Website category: sports
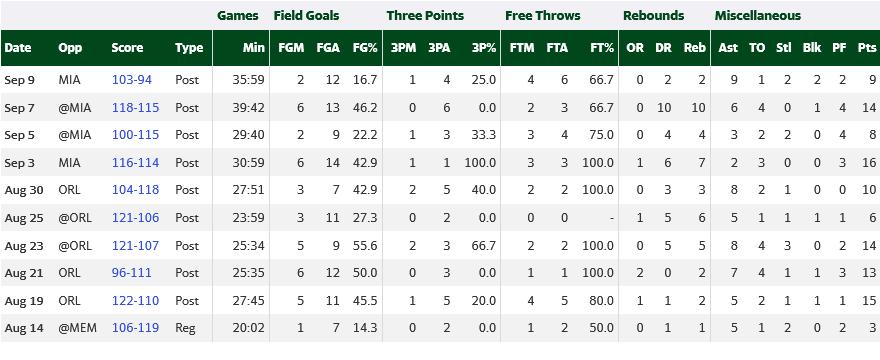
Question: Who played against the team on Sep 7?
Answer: MIA

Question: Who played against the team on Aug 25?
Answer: ORL

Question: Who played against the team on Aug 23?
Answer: ORL

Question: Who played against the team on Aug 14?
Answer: MEM

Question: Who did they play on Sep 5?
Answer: MIA

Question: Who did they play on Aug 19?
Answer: ORL

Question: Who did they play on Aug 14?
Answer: MEM

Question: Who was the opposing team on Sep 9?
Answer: MIA

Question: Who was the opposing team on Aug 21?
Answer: ORL

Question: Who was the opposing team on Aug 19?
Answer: ORL

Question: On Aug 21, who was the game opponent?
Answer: ORL

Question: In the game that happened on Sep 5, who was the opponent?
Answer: MIA

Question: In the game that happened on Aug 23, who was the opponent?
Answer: ORL

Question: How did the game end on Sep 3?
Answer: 116-114

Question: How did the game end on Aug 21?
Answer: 96-111

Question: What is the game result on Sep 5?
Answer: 100-115

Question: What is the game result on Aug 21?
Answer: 96-111

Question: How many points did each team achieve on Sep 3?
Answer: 116-114

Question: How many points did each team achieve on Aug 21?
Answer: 96-111

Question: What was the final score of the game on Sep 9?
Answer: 103-94

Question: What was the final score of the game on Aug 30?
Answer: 104-118

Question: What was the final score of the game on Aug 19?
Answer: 122-110

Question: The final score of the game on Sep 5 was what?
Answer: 100-115

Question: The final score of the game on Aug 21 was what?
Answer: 96-111

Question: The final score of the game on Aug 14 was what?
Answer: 106-119

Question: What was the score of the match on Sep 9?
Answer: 103-94

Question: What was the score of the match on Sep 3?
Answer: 116-114

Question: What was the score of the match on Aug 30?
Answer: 104-118

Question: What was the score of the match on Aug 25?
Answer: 121-106

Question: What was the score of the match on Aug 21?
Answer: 96-111

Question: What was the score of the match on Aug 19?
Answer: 122-110

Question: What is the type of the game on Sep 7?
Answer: Post

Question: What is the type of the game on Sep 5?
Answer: Post

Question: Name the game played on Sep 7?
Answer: Post

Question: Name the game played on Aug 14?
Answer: Reg

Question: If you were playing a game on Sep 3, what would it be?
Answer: Post

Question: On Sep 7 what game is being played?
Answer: Post

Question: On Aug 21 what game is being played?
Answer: Post

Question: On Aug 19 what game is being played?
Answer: Post

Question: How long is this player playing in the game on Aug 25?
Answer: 23:59

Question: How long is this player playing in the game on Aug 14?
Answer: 20:02

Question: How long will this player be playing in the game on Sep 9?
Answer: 35:59

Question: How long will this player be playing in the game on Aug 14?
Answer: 20:02

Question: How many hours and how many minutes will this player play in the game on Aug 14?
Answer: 20:02

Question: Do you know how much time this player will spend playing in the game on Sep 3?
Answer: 30:59

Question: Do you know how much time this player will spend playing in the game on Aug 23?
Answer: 25:34

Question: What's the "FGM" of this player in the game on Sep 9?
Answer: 2

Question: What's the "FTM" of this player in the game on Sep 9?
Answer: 4

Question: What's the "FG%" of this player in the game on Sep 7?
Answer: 46.2

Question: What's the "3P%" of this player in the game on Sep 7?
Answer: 0.0

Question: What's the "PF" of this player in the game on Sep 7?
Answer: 4

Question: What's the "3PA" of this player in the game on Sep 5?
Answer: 3

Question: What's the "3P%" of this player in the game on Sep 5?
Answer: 33.3

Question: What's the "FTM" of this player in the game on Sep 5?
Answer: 3

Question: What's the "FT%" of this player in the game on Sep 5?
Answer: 75.0

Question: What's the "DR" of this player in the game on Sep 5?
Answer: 4

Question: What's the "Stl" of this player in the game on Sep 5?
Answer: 2

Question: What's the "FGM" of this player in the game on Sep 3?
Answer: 6

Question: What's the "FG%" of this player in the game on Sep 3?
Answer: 42.9

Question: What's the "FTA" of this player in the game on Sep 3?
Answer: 3

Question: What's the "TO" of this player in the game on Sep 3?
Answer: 3

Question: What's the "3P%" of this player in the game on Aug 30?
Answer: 40.0

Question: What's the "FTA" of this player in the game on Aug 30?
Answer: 2

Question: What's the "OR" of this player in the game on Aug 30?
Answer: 0